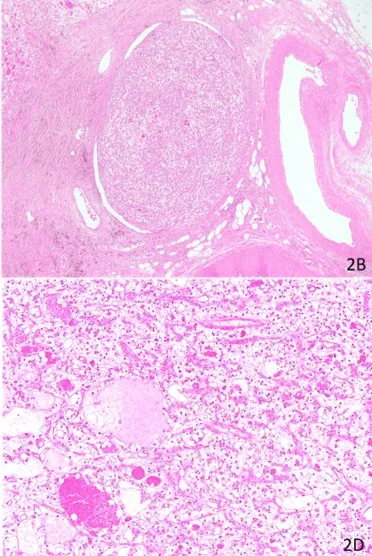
Microscopic specimen, H&E stain. . 10X magnification. 2D: 40X magnification).
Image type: pathology (h&e)